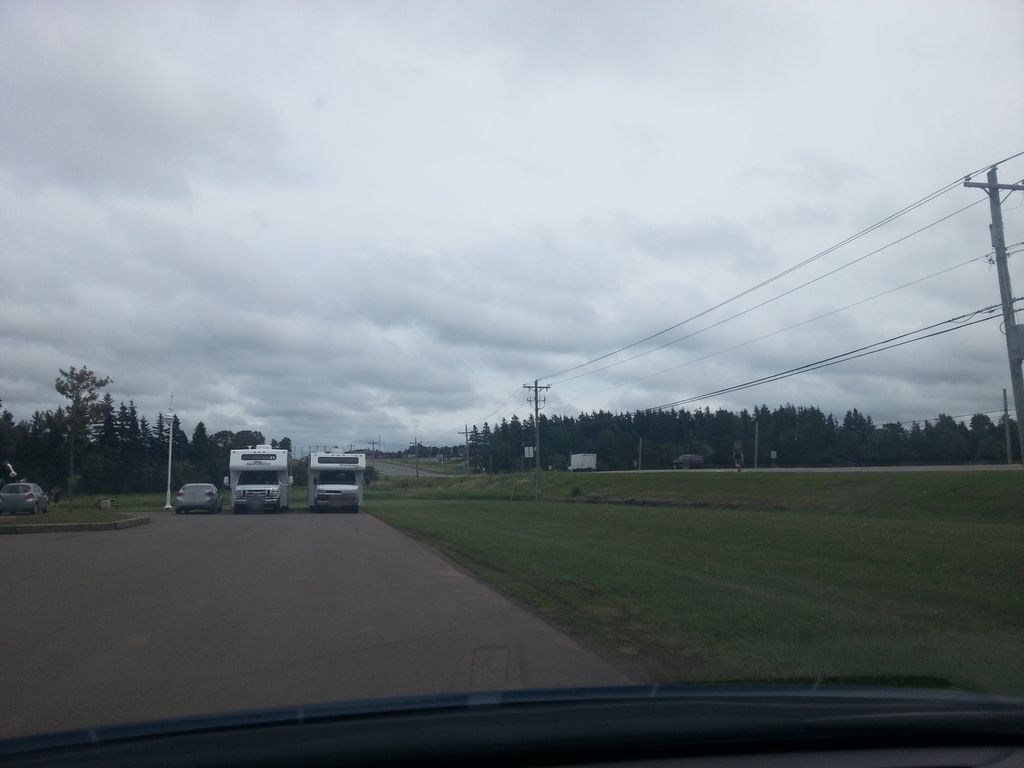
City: charlottetown